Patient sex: M
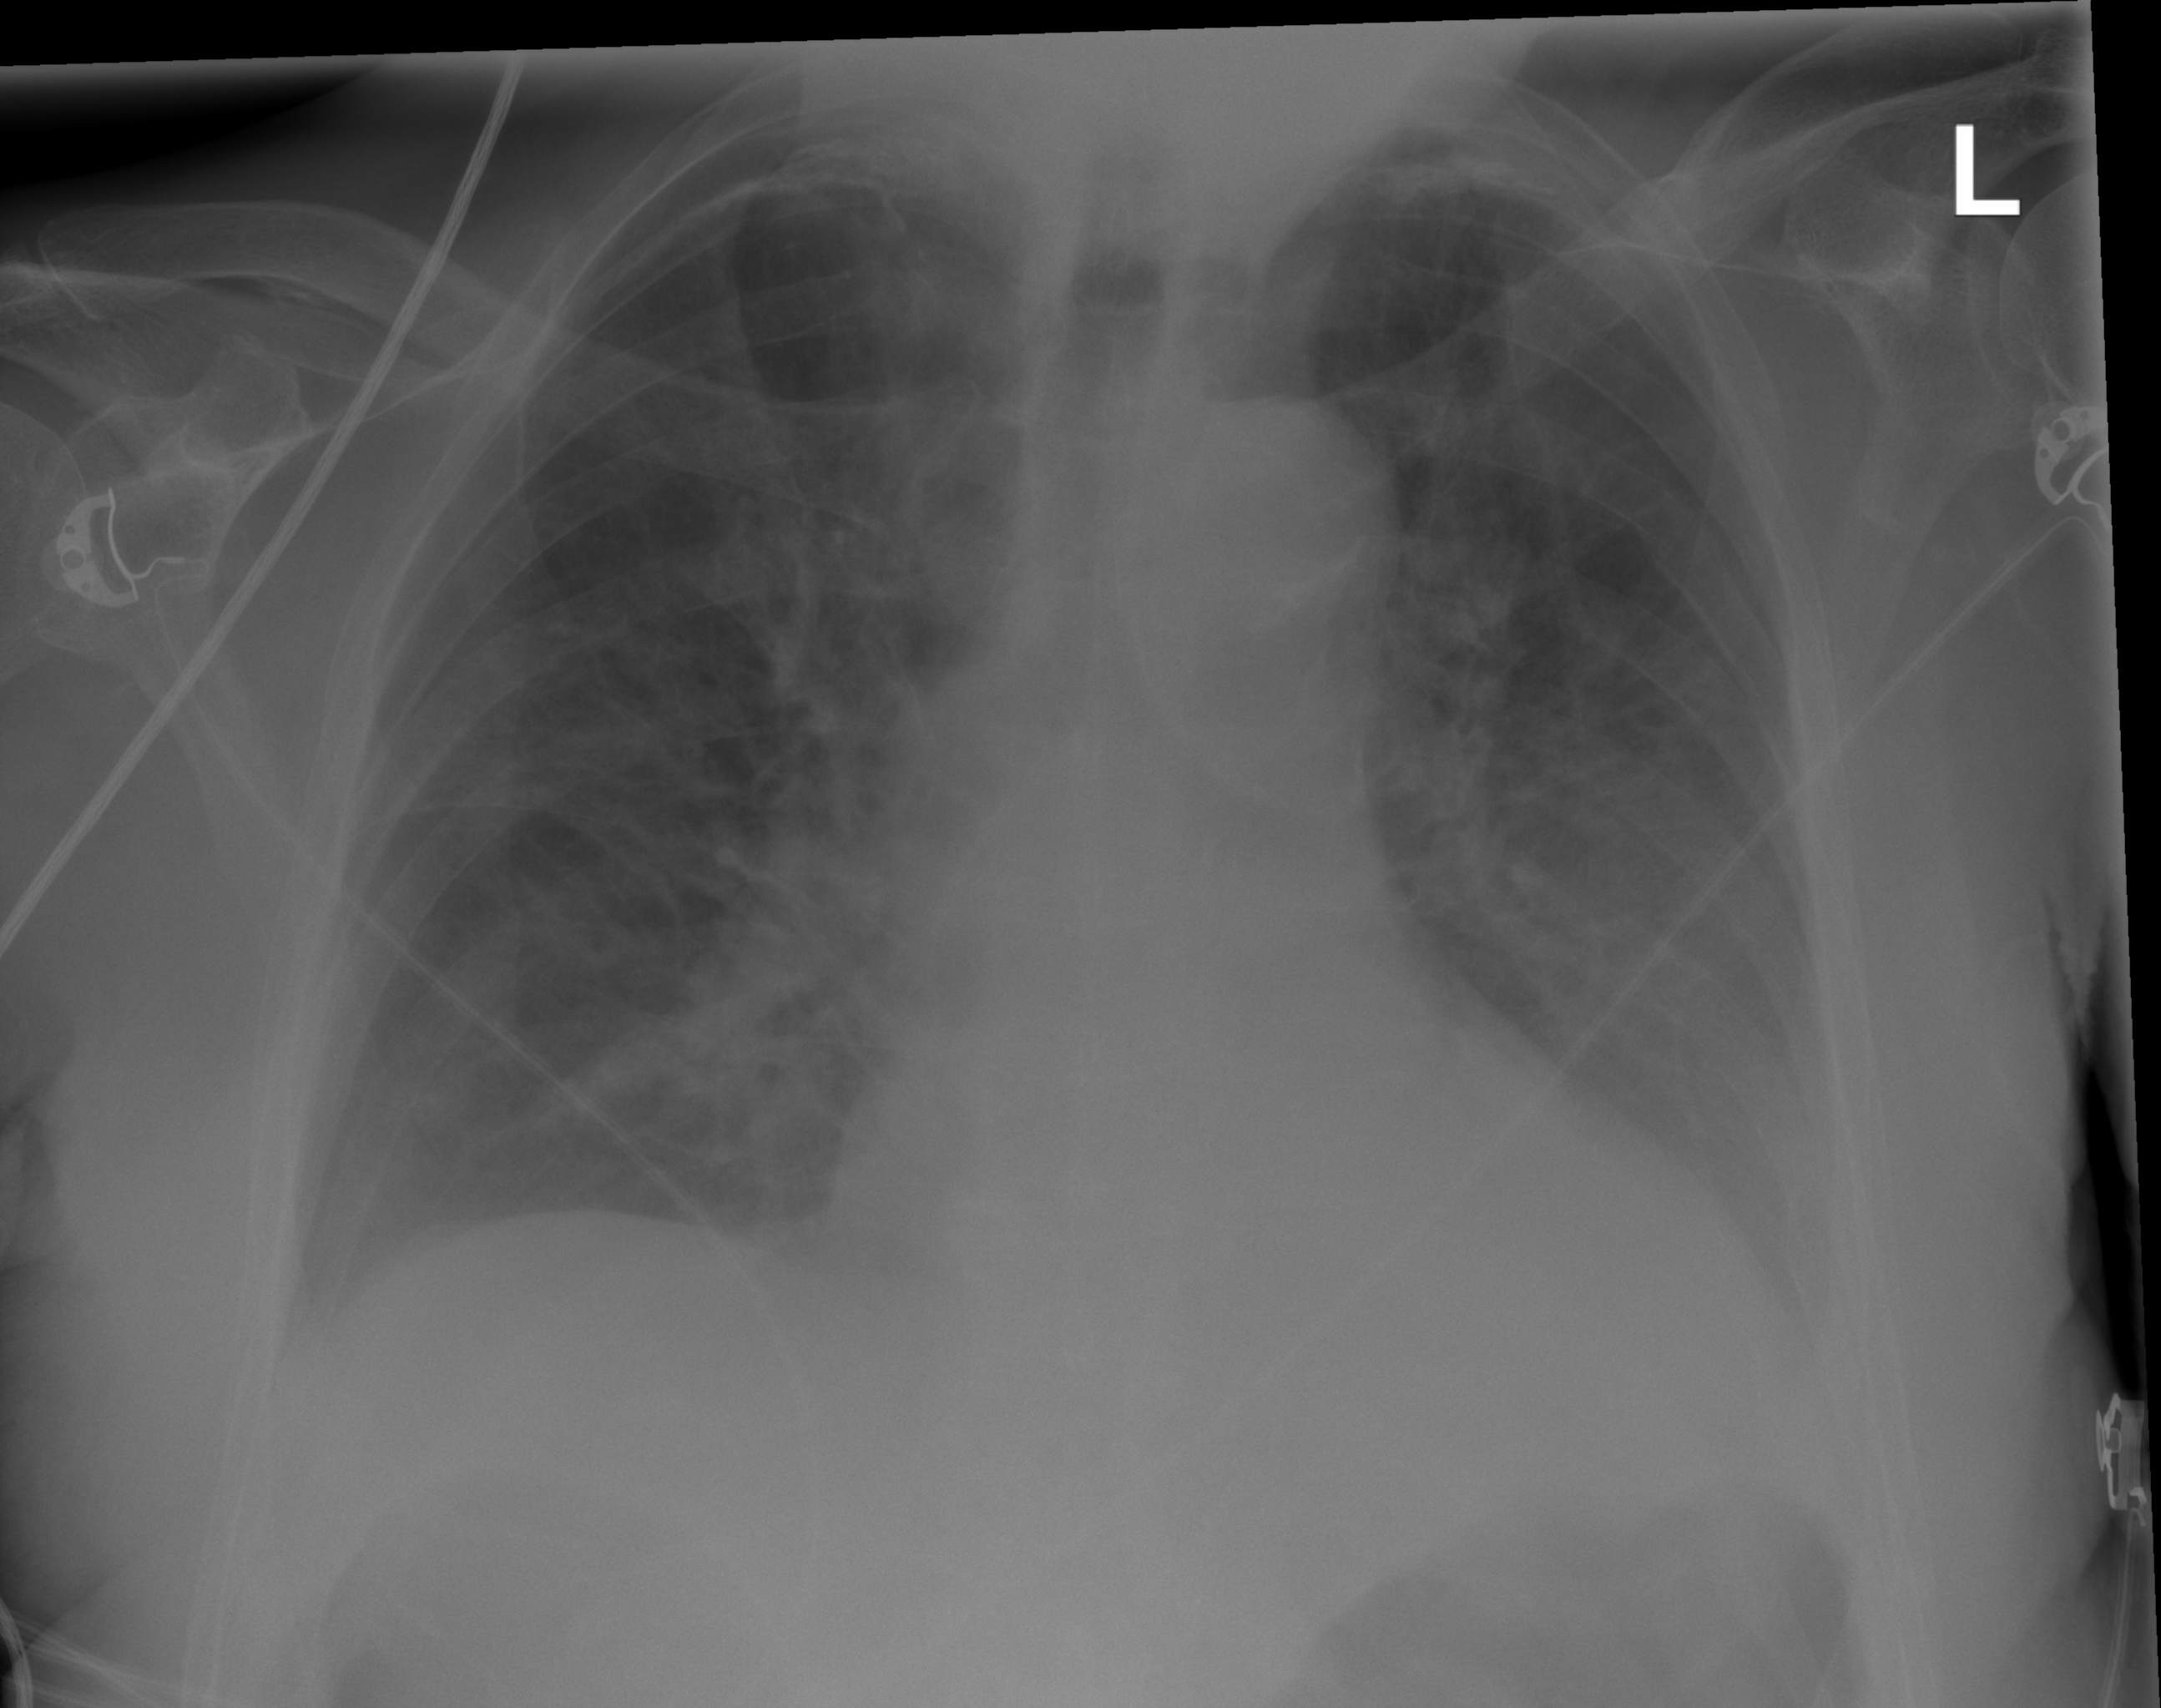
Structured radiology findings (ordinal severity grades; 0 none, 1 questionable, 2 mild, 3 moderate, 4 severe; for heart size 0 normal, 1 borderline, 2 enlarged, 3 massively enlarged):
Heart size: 1
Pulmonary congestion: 2
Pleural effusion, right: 2
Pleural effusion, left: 2
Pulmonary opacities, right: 2
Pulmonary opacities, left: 2
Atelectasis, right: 1
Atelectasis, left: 2